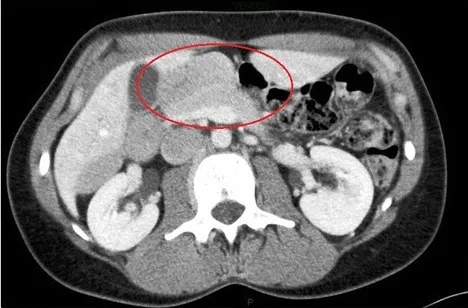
Computed tomography imaging of the intra-peritoneal duodenum (C-shaped portion on the red ring).
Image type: radiology (ct)